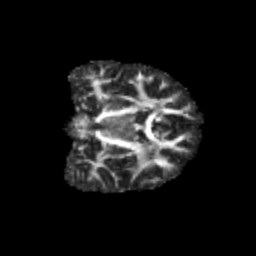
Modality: FA
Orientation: coronal
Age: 11
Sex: female
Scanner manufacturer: siemens
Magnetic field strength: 3 T
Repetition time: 3.8 s
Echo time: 0.07 s